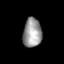
Tissue: lung
Cell type: Myeloid cells
Senescence score: 0.6053
Nuclear area (px): 532
Mean DAPI intensity: 153.055